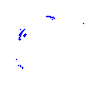
Particle: kaon